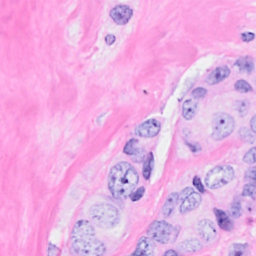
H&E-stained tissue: Breast